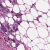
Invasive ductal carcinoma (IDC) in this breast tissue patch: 1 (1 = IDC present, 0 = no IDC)